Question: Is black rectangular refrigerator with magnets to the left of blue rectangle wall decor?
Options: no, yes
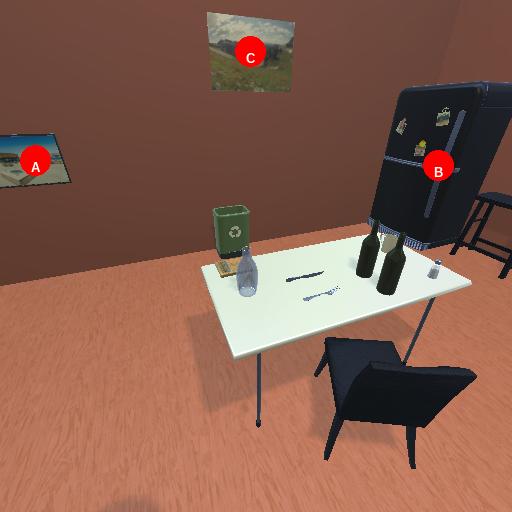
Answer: no